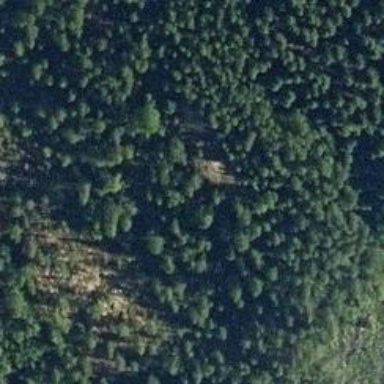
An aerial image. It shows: Natural cliff.